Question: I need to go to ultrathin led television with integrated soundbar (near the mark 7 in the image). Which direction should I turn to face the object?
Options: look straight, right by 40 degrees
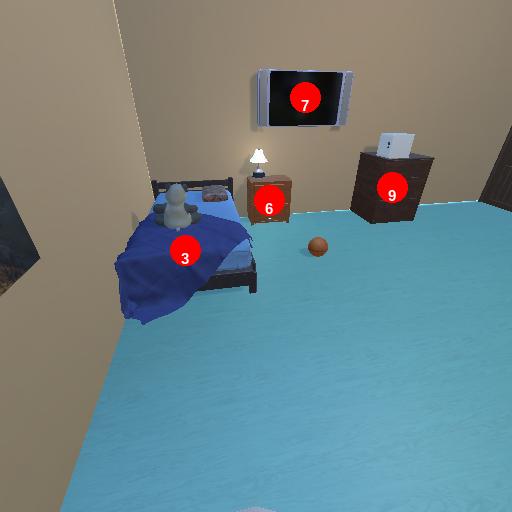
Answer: look straight